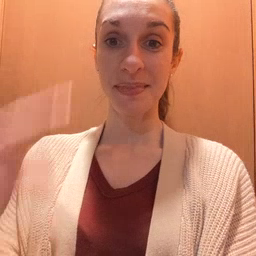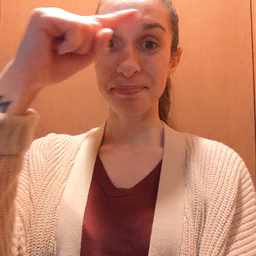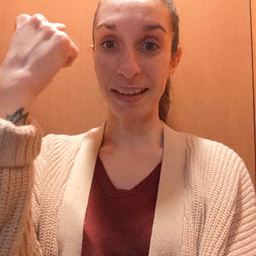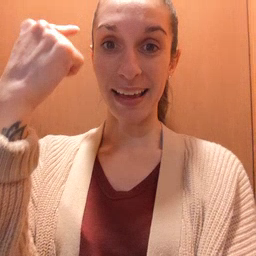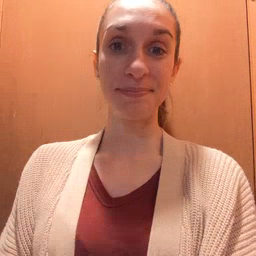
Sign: black